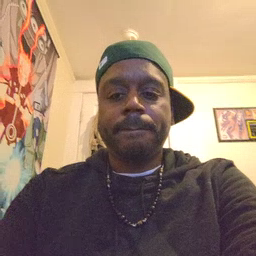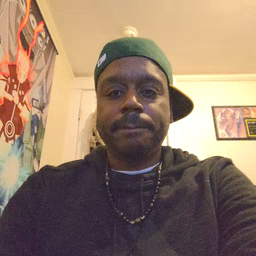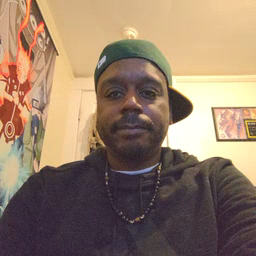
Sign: yesterday